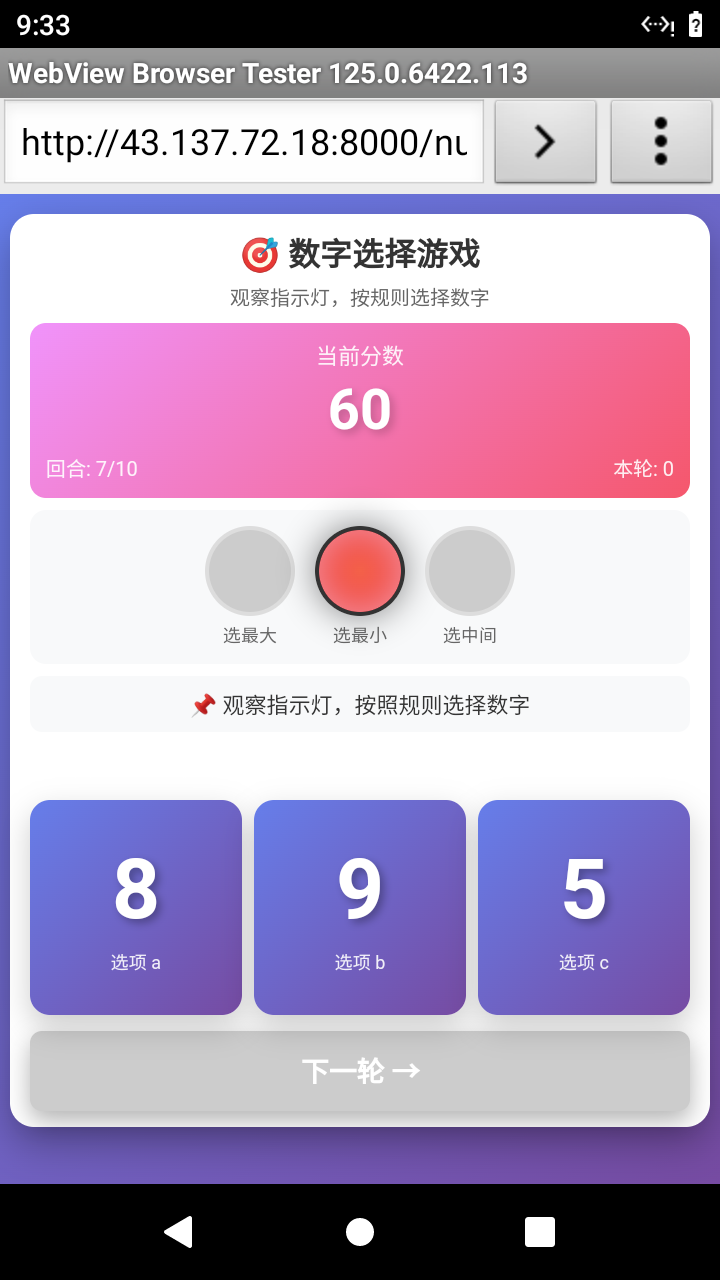

Select the correct number based on the traffic light color.
Answer: 2